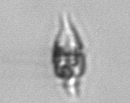
Label: Oxytoxum